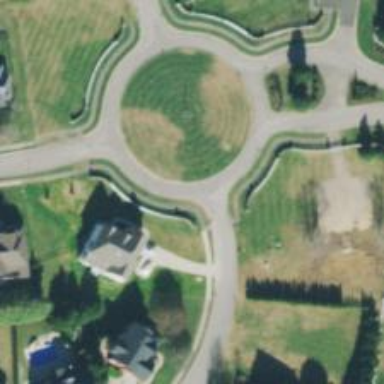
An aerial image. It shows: Roundabout on residential road with asphalt surface.